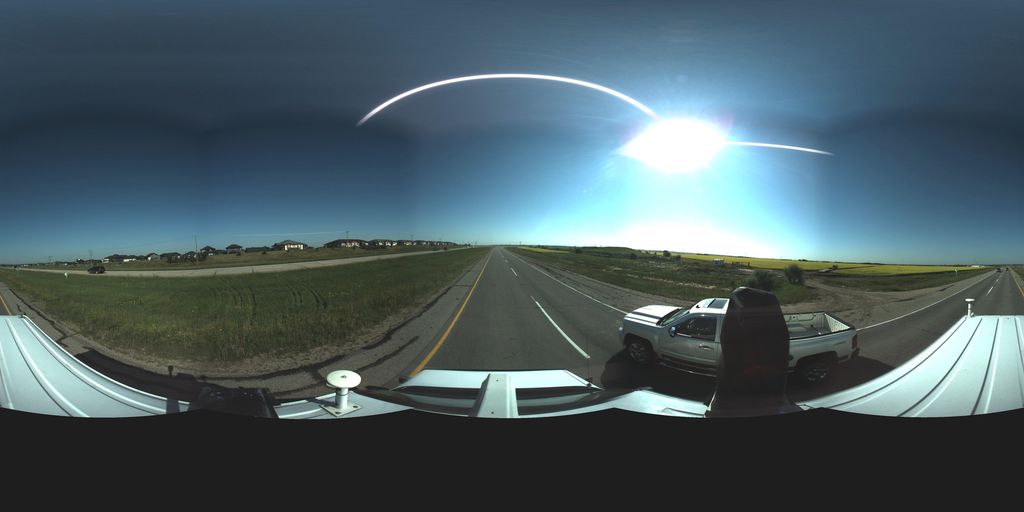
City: saskatoon